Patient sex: M
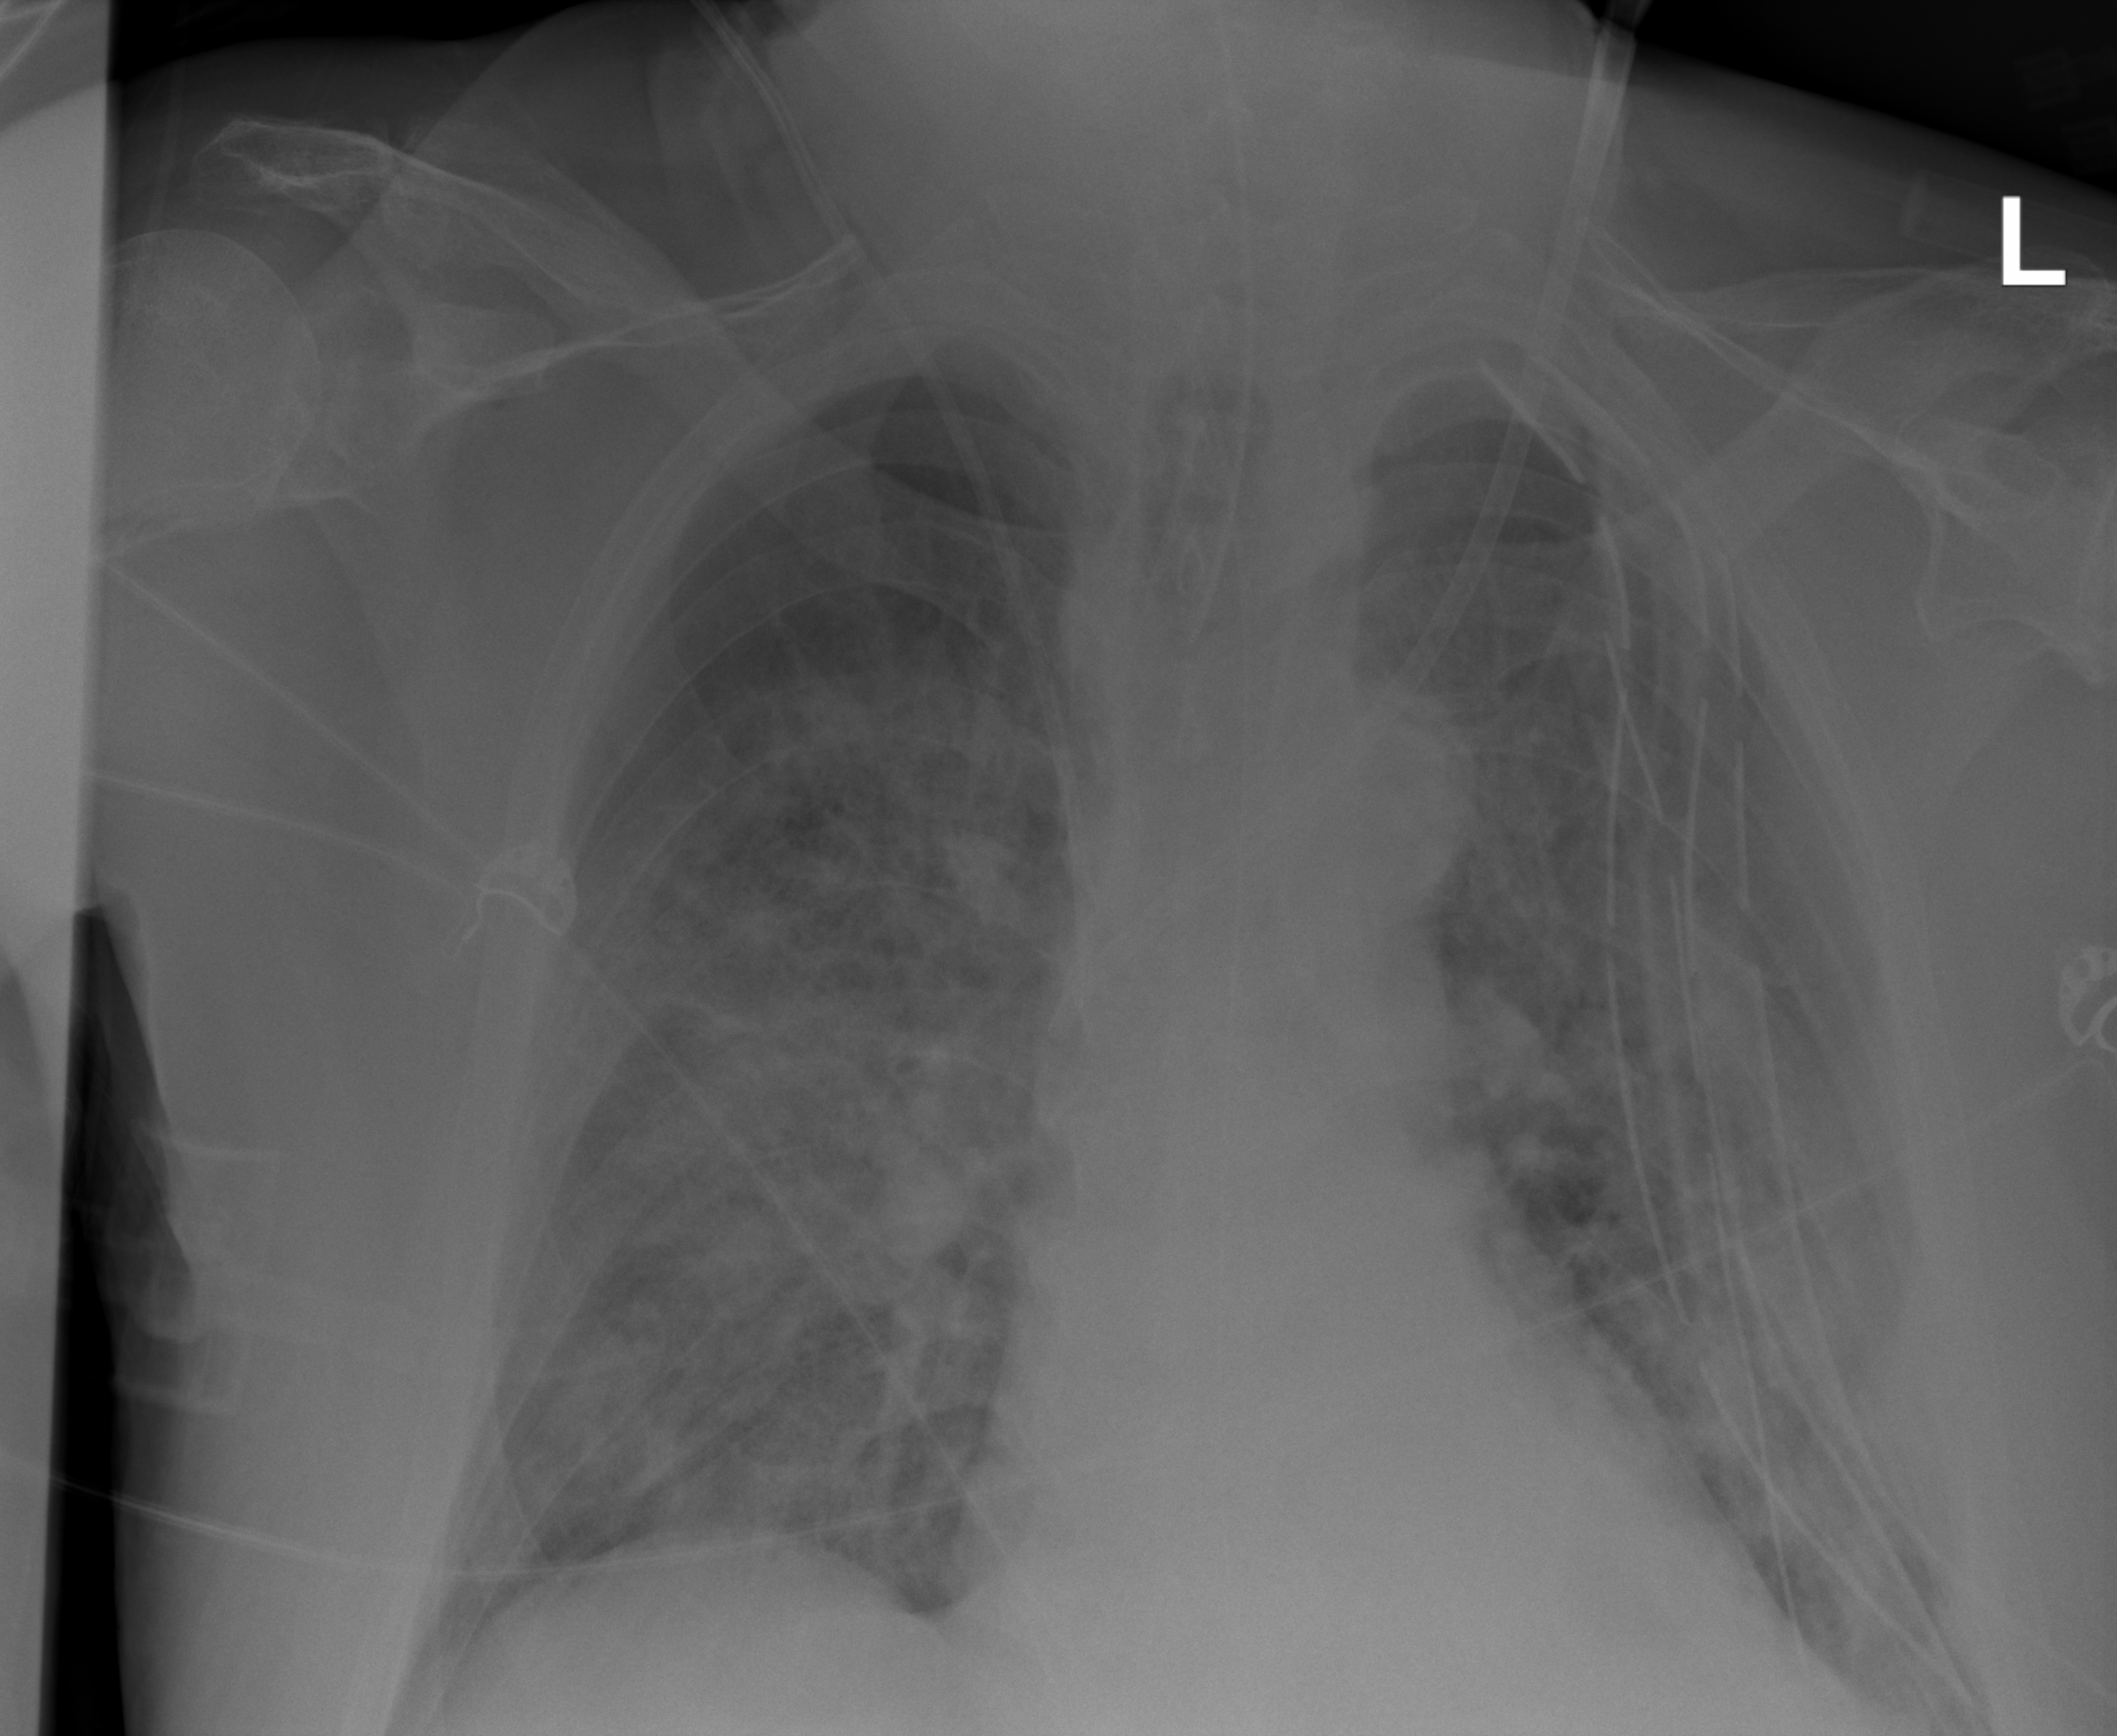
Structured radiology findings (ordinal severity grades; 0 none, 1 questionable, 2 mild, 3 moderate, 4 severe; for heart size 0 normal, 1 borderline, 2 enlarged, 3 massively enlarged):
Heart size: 0
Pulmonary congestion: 3
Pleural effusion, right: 0
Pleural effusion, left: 0
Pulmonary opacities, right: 3
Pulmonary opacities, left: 3
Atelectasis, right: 3
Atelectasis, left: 3